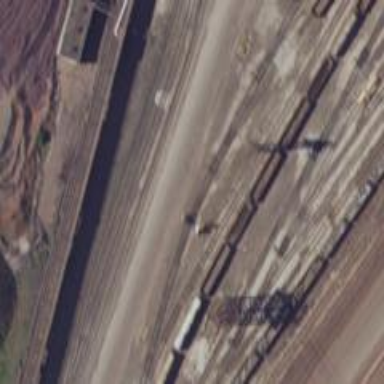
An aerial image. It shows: Railway spur service.